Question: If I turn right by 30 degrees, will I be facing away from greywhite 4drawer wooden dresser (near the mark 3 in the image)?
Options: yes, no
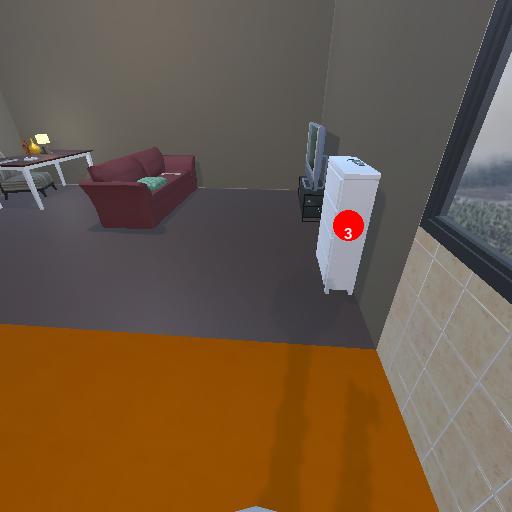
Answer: yes